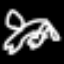
Label: frog